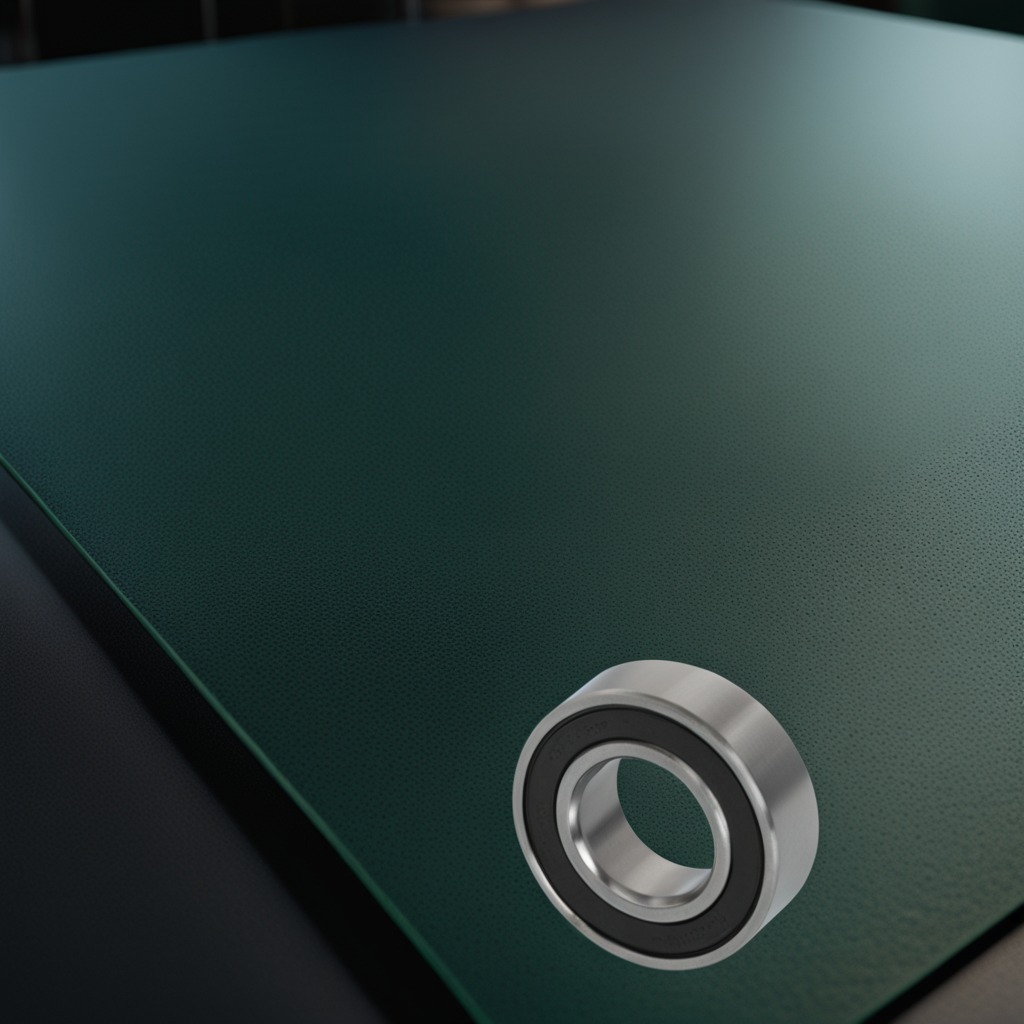
A metal ball bearing lying on a clean granite tabletop covered with a green rubber mat inside a workshop at night dim ambient light soft shadows worn but beneath the mat